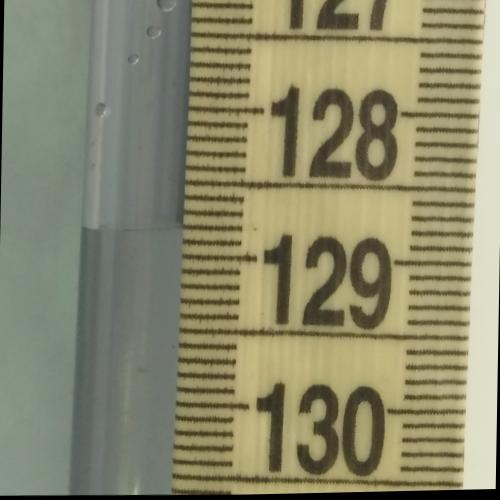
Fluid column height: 128.8 cm